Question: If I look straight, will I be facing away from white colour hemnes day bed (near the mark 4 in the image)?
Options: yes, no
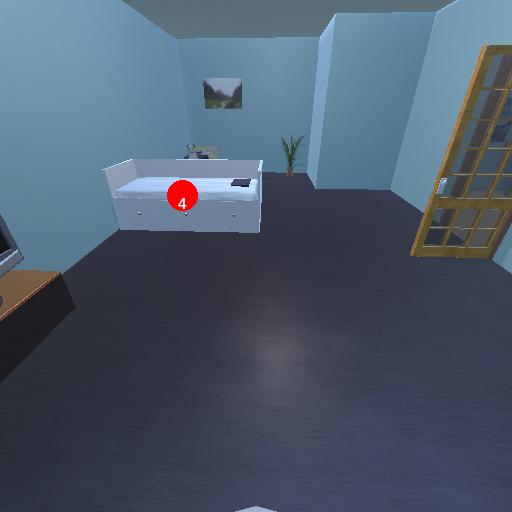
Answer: yes